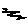
Label: zigzag